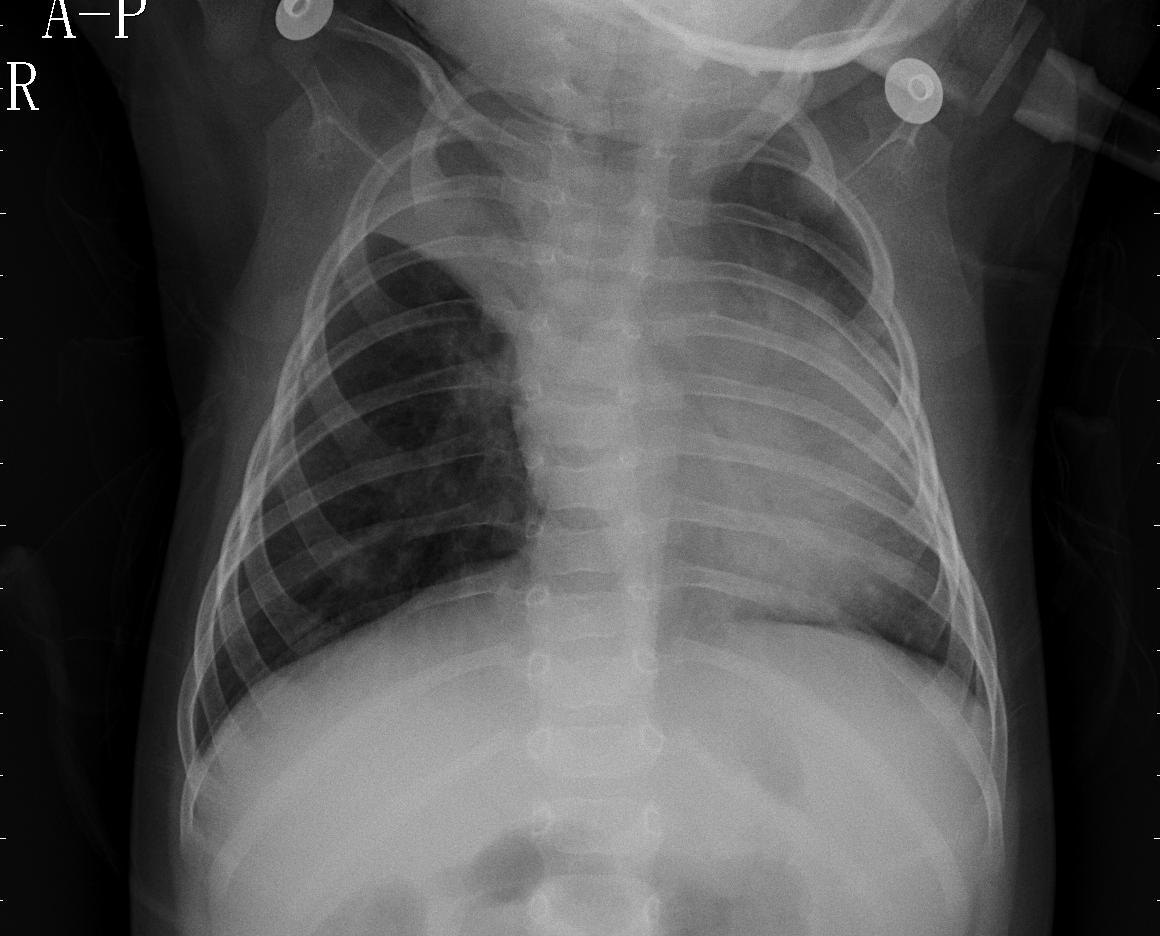
Diagnosis: PNEUMONIA